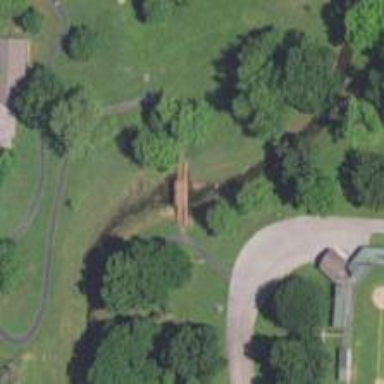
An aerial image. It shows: Footway bridge.